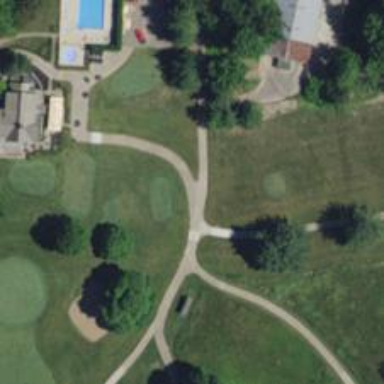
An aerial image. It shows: Service road designated as golf cart path.